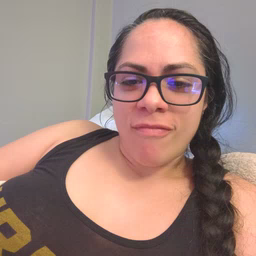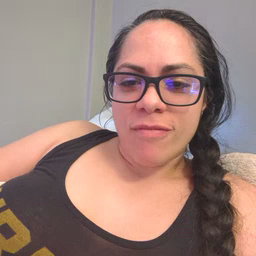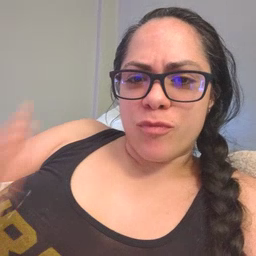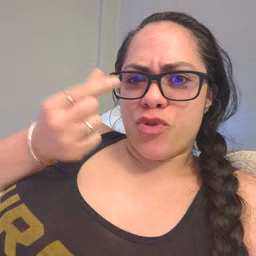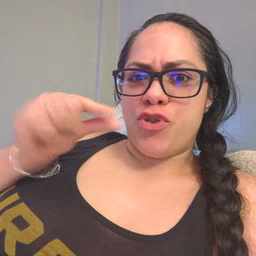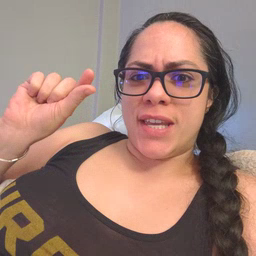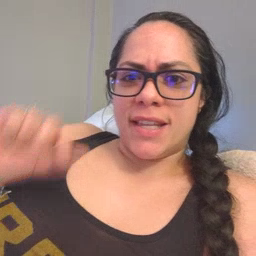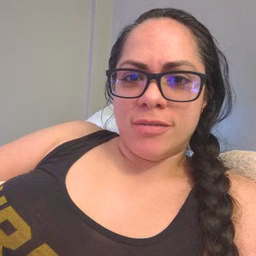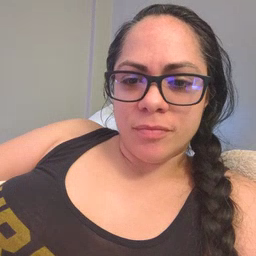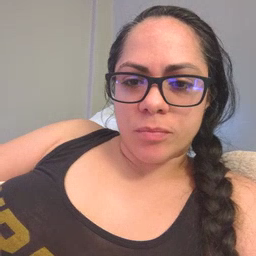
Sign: green